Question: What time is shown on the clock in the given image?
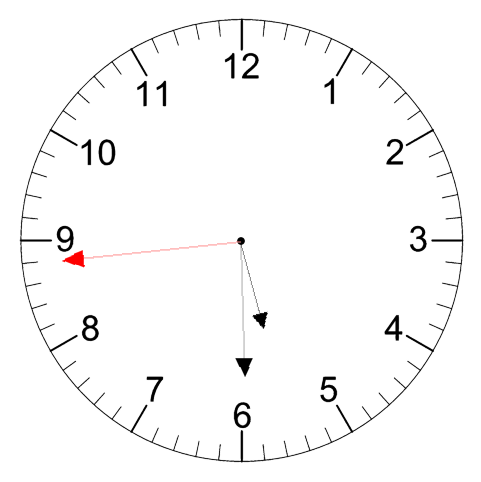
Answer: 05:29:44